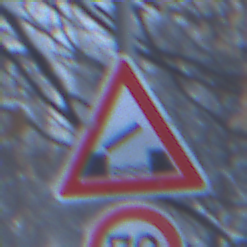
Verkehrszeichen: BeweglicheBruecke
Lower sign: Geschwindigkeit70
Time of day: Midday
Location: Outdoor (Nature)
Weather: Overcast
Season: Winter
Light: Natural